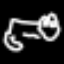
Label: frog